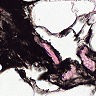
Metastatic tissue present: no